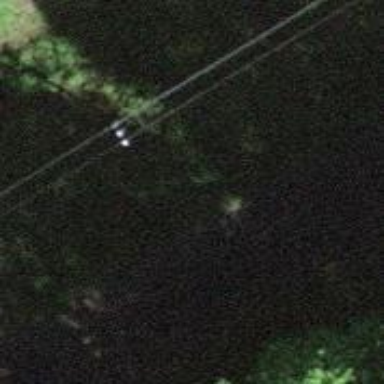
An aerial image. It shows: Power pole.